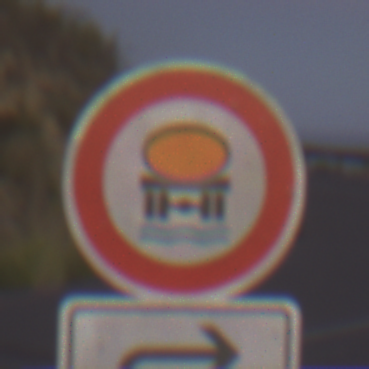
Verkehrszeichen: VerbotFahrzeugeWassergefaehrdenderLadung
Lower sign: RichtungsangabeDurchPfeile5
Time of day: Dawn
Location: Outdoor (RoadRail)
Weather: Clear
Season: NotSpecified
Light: Natural